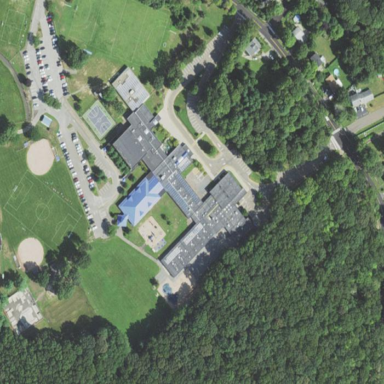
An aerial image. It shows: School.